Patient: sex F, age 86
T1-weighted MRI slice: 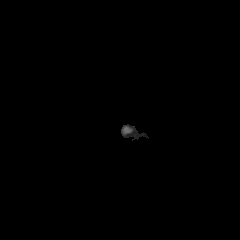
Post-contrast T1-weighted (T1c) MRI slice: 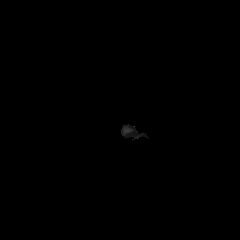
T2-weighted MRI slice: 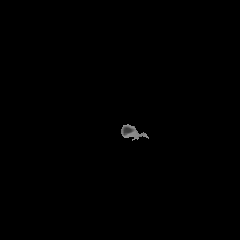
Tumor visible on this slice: no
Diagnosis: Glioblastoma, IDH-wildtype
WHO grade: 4